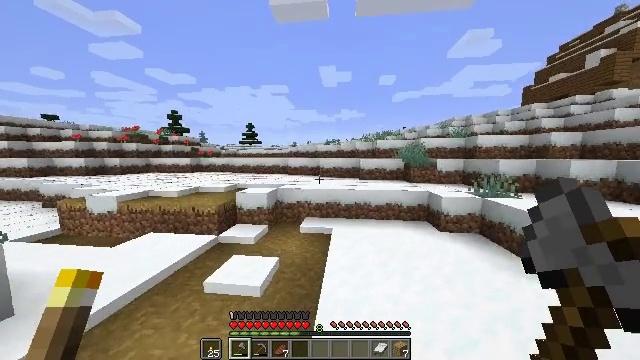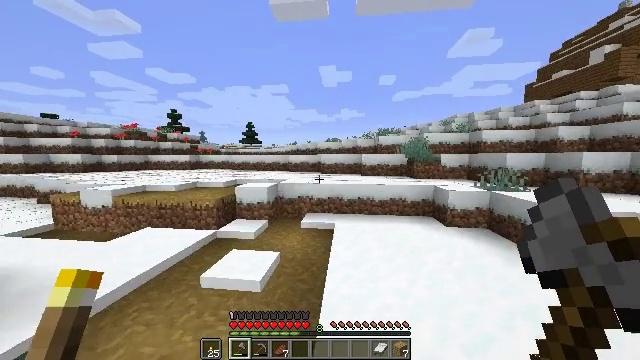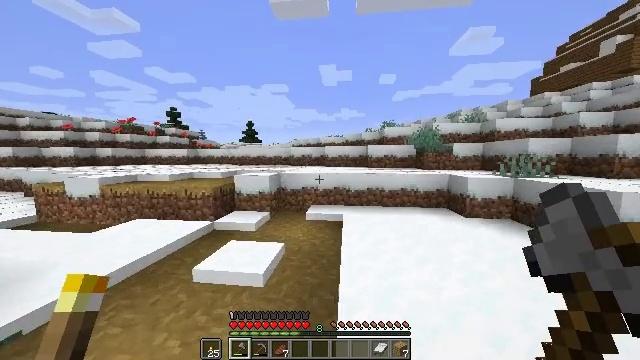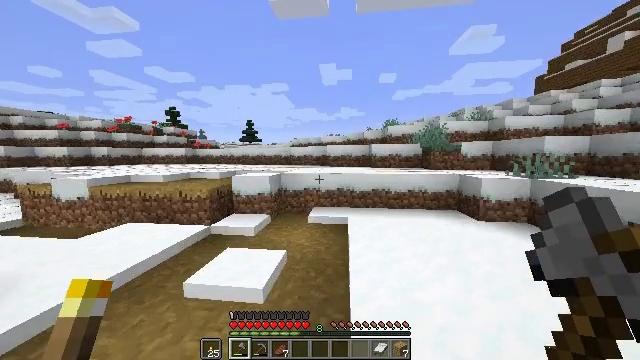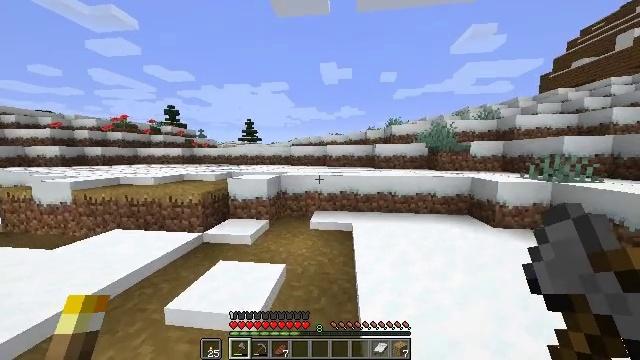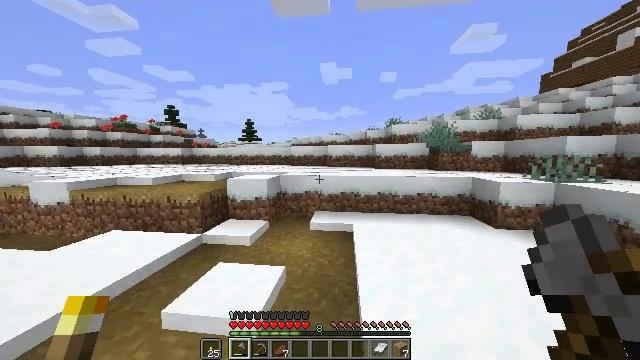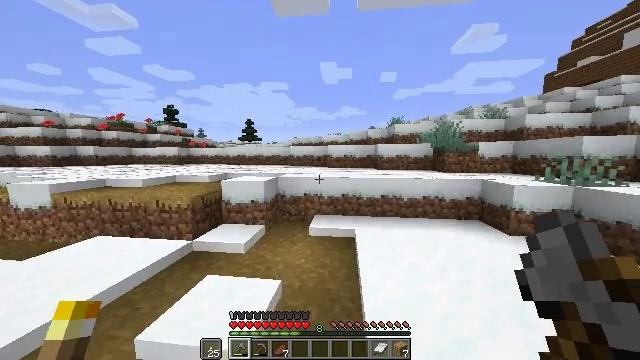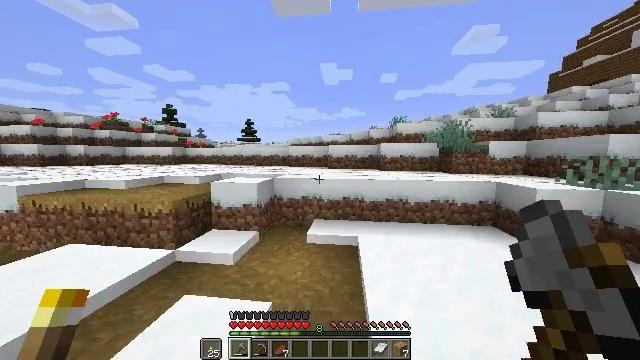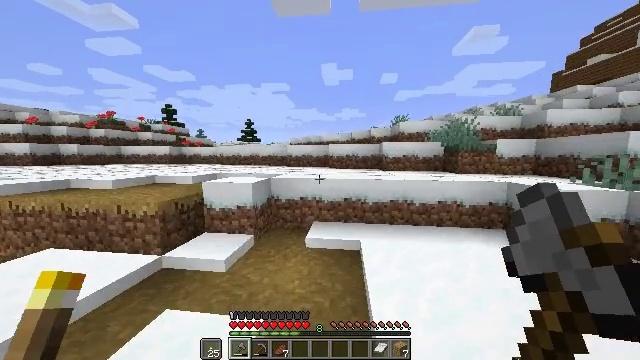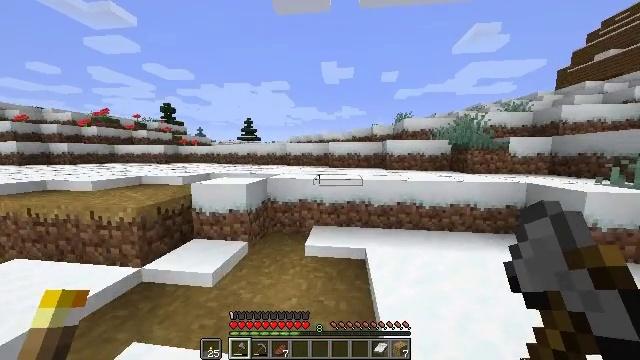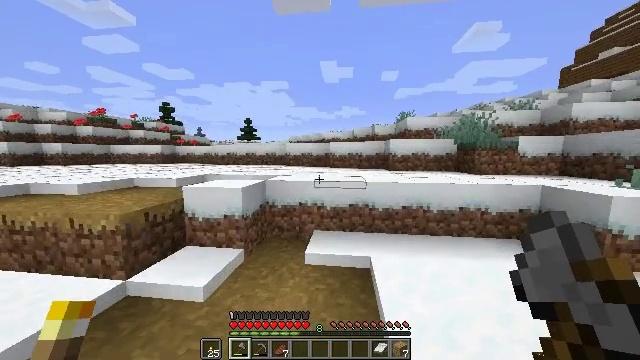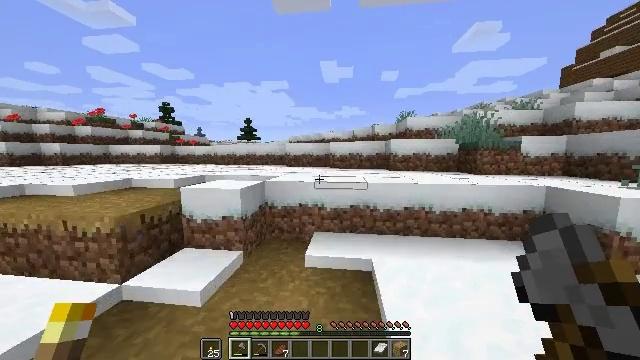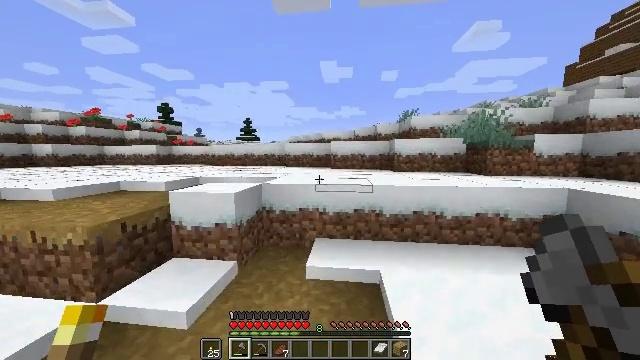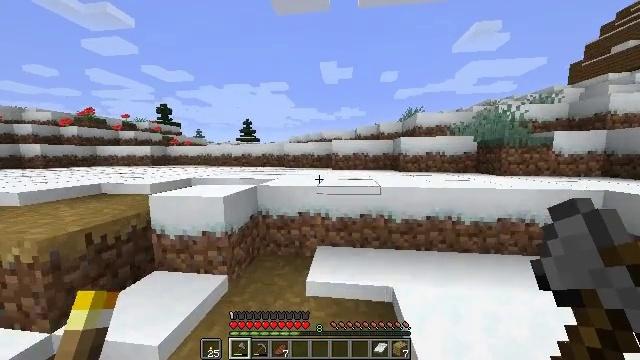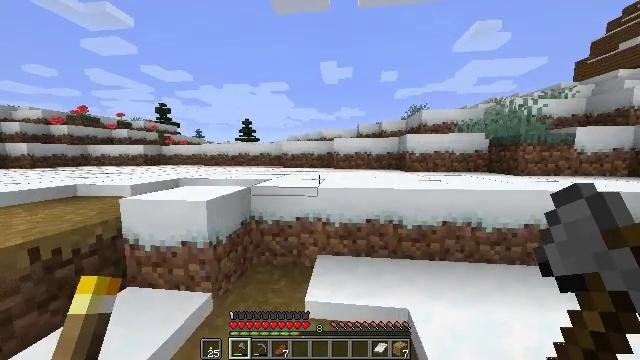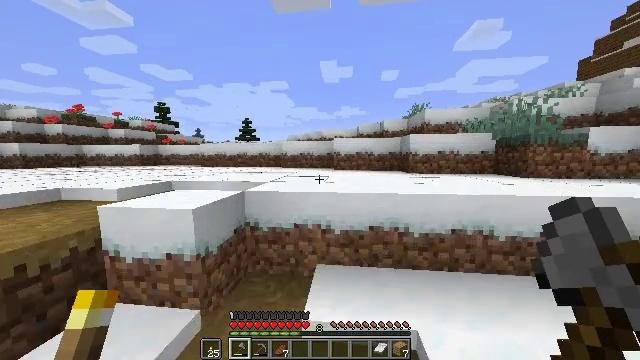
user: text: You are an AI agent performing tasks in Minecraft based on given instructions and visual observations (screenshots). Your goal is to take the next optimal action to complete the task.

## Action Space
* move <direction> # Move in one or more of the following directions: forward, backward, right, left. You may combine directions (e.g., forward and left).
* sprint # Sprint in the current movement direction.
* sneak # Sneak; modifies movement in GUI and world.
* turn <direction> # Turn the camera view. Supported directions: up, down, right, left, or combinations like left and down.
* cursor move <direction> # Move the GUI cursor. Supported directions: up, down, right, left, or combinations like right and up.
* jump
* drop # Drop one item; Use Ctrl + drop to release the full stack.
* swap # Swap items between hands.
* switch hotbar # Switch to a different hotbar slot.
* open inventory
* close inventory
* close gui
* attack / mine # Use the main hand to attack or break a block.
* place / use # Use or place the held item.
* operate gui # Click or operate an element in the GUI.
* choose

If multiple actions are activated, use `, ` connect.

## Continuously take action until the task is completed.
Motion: motion action
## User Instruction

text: Collect the white carpet by hitting it.
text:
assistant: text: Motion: move forward and move left, sprint
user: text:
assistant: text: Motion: move forward, sprint
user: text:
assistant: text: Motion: move forward, sprint
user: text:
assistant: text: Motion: move forward, sprint
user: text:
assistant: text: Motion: move forward, sprint
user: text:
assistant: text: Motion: move forward, sprint
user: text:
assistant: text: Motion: move forward, sprint
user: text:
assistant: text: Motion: move forward, sprint
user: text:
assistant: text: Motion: move forward, sprint
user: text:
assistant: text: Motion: move forward, sprint
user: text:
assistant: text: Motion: move forward, sprint
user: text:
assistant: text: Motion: move forward, sprint
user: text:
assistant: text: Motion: move forward, sprint
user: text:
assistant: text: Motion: move forward, sprint
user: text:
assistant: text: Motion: move forward, sprint
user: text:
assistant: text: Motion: move forward, sprint
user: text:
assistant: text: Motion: move forward, sprint
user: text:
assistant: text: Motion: move forward, sprint
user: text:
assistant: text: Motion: move forward, sprint
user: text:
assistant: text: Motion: move forward, sprint, jump
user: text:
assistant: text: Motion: move forward, sprint, jump
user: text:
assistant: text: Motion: move forward, sprint, jump
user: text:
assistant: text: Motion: move forward, sprint, jump
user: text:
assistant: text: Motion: move forward, sprint, jump
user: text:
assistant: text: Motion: move forward, sprint
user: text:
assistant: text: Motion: move forward, sprint
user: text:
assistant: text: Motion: move forward, sprint
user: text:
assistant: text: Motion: move forward, sprint
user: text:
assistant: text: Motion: move forward, sprint
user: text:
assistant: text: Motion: move forward and move right, sprint